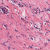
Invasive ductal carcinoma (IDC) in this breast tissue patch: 0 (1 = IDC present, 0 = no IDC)